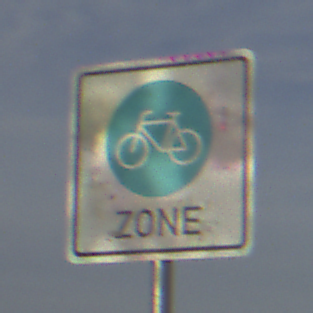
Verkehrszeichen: BeginnFahrradzone
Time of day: MorningAfternoon
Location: Outdoor (Suburban)
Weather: PartlyCloudy
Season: NotSpecified
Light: Natural